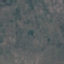
Land use / land cover: HerbaceousVegetation